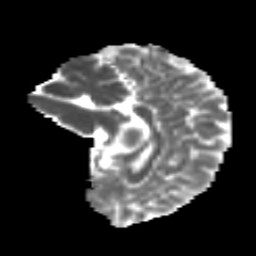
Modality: MD
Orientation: sagittal
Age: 16
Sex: male
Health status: ill
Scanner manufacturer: ge
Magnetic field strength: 3 T
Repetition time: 6.752 s
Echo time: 0.079 s